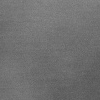
Atmospheric dust classification: dusty